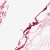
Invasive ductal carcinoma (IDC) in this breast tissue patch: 0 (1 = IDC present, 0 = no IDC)